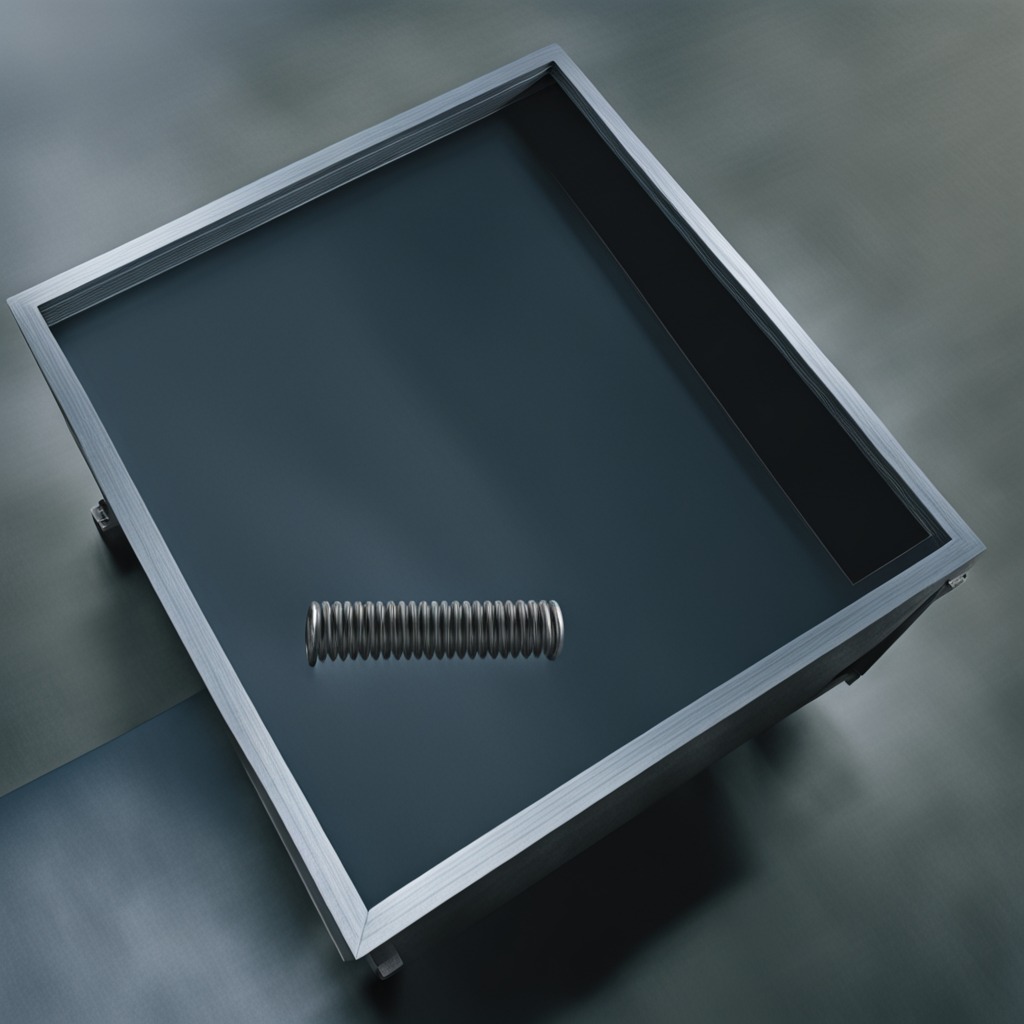
A coiled metal spring is lying on the toolbox surface in an airplane hangar workshop.